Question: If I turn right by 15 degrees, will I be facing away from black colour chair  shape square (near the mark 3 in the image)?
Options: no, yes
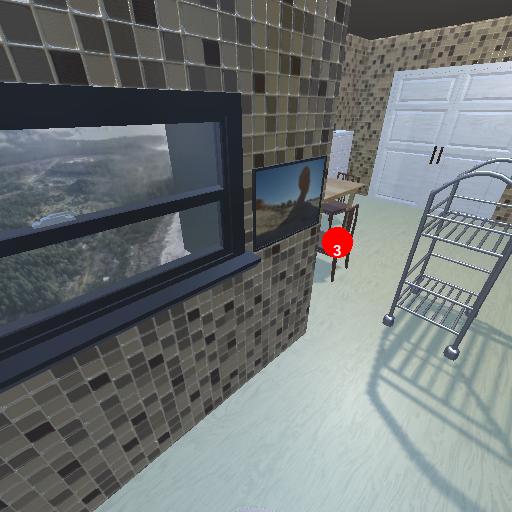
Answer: no